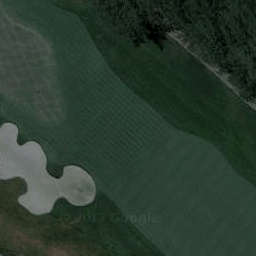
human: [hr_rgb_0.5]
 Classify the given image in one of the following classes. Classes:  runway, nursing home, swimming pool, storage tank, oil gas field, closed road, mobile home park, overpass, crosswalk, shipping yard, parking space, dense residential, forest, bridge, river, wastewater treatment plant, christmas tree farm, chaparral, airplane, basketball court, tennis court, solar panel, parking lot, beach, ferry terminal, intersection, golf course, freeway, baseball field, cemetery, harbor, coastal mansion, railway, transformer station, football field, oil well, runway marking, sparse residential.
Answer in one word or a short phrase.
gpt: golf course